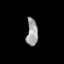
Tissue: prostate
Cell type: T cells
Senescence score: 0.2219
Nuclear area (px): 302
Mean DAPI intensity: 155.752